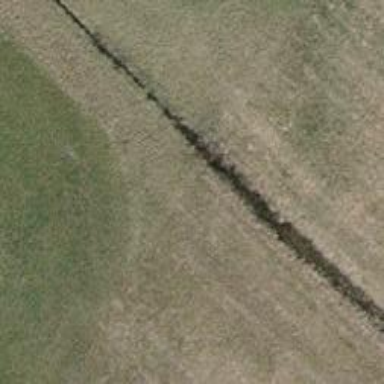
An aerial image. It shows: Ditch in the surroundings.